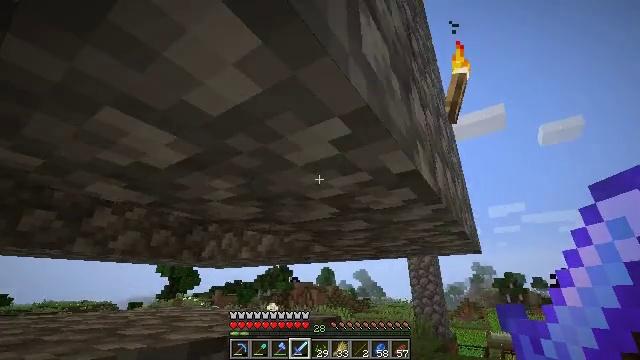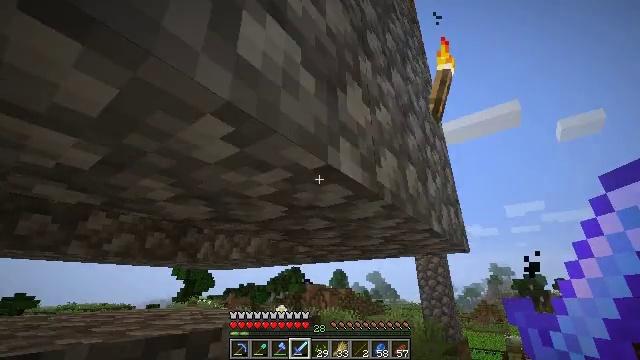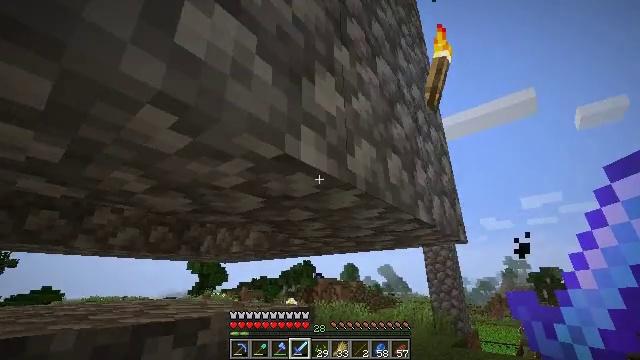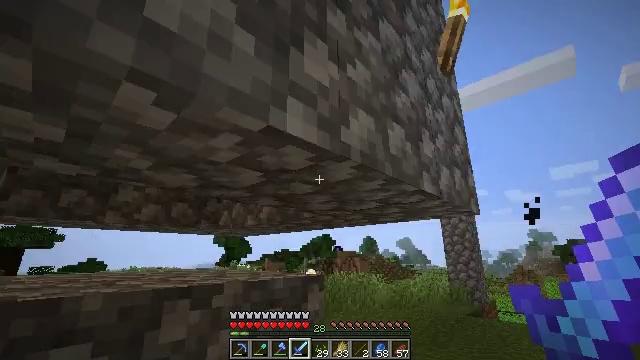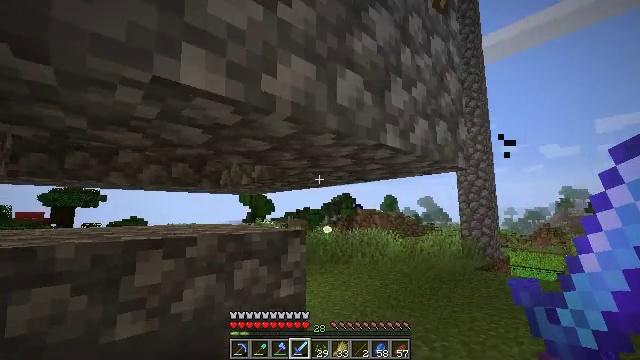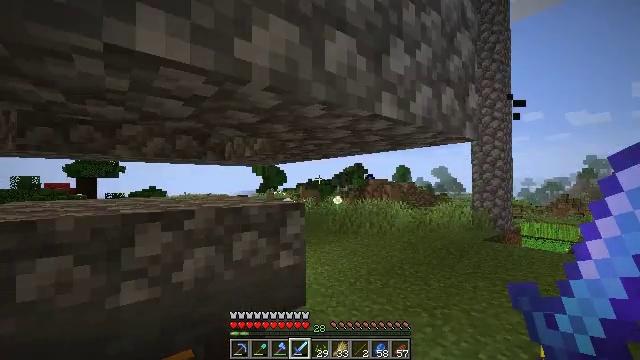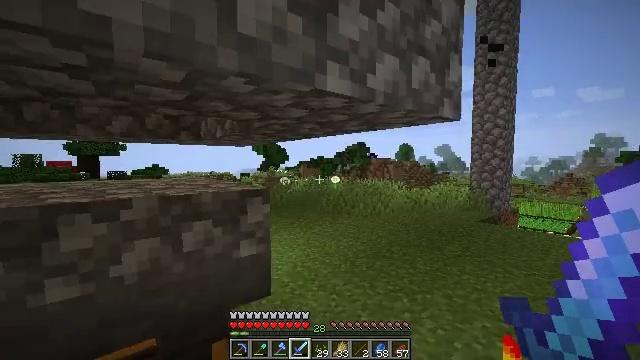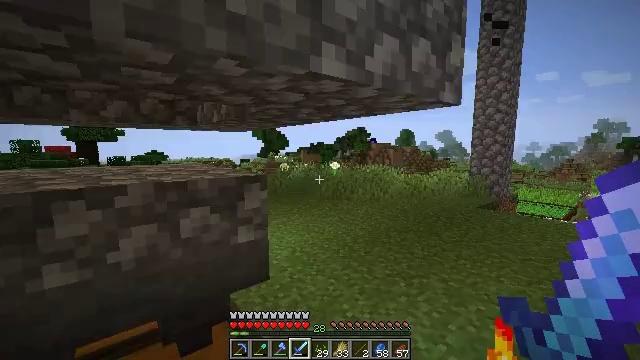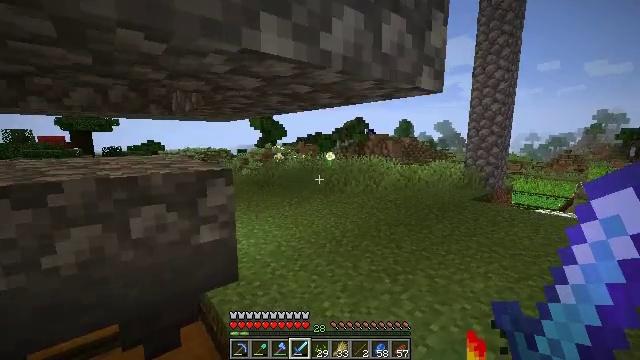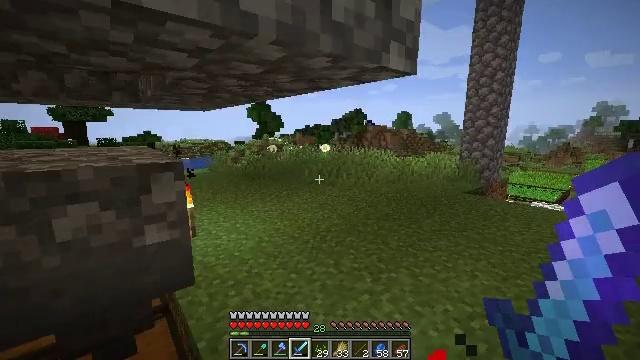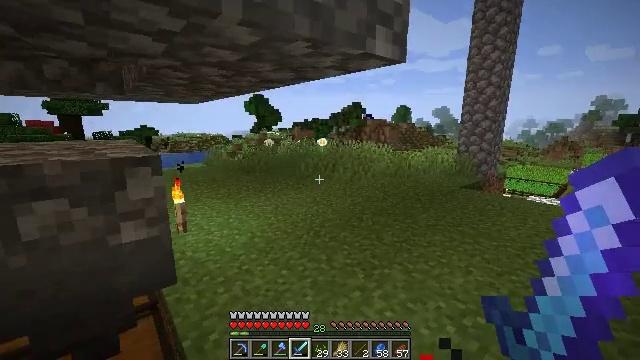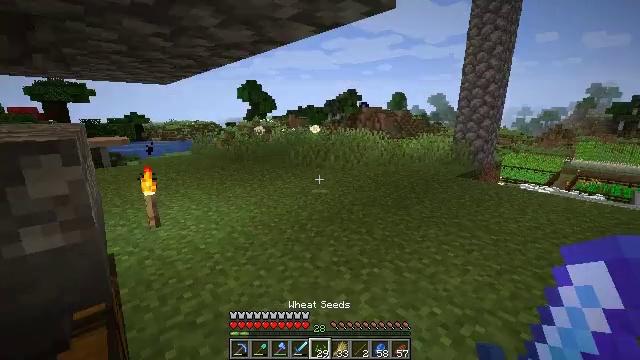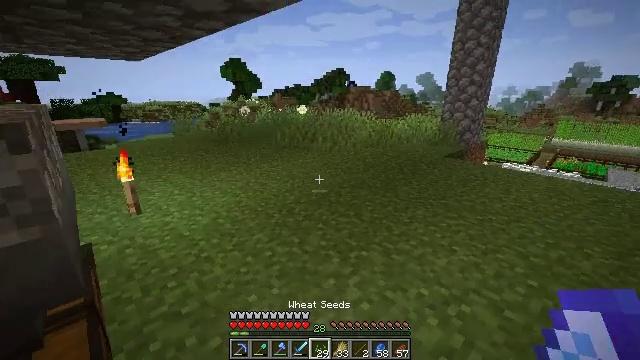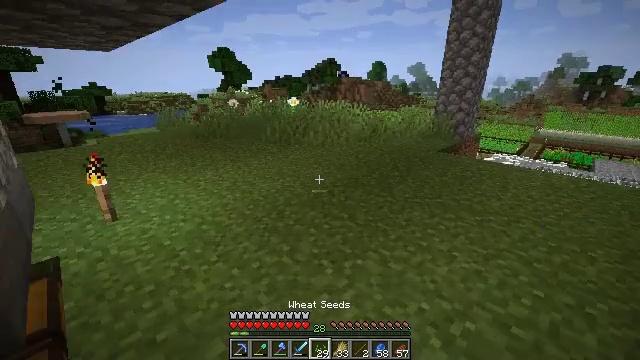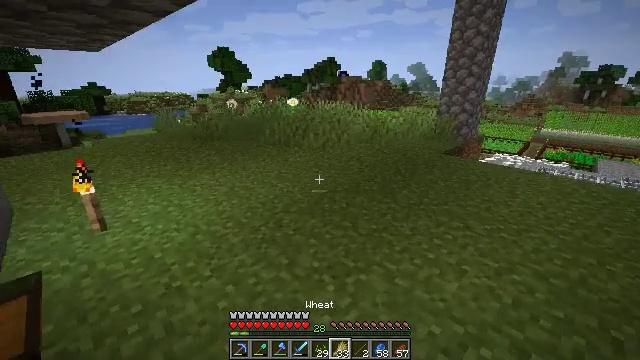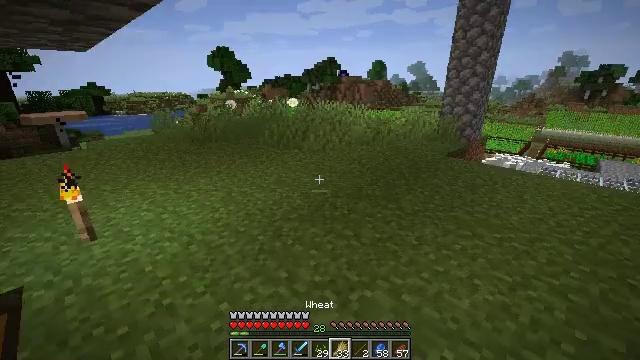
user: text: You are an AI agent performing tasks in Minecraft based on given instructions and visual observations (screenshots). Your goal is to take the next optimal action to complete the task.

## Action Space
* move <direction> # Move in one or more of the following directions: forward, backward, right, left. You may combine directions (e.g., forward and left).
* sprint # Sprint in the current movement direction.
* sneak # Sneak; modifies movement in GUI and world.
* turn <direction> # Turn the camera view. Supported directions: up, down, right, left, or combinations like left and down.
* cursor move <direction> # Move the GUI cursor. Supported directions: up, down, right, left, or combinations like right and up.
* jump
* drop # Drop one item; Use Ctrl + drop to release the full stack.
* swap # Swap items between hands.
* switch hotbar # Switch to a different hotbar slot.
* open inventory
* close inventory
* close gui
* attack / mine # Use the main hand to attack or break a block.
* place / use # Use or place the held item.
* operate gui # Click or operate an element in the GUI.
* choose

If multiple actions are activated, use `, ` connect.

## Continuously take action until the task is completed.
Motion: motion action
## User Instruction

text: Kill mobs.
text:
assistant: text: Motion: move right, turn left
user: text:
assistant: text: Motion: move right, turn left and down
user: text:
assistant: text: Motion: move right, turn left and down
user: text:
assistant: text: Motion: move forward and move right, turn left and down
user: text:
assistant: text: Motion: move forward and move right, turn left and down
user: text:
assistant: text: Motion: move forward and move right, turn down
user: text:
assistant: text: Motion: move forward and move right, turn down
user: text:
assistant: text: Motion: move forward and move right, turn down
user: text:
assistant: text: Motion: move forward and move right, turn down
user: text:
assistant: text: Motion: move forward, turn down
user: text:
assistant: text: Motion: move forward, turn right and down
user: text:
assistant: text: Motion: move forward, turn right and down
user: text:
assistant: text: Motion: move forward, turn right and down
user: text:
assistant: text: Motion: move forward
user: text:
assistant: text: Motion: move forward
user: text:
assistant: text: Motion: move forward
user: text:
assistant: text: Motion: no_op
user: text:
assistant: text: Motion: no_op
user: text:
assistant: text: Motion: no_op
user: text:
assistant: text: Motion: no_op
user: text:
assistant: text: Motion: move forward, turn left and up
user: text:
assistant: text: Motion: move forward and move right, turn left and up
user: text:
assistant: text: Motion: move right, turn left and up
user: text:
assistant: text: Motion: move right, turn left and up
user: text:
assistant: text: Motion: move right, turn left and up
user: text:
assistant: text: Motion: move right, turn left and up
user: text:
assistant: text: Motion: move right, turn left
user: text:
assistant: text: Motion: move right, turn left
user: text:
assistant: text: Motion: move forward and move right
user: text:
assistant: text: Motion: move forward and move right